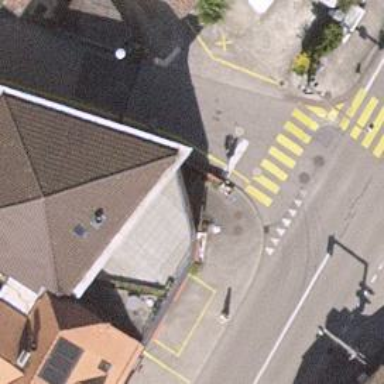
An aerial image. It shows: Restaurant.